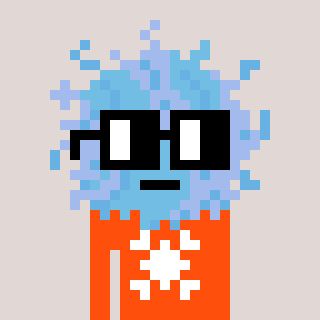
a pixel art character with square black glasses, a lint-shaped head and a orange-colored body on a warm background